Interaction volume radius: 10 \u00c5
Interaction volume height: 10 \u00c5
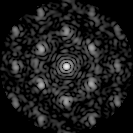
Disorder parameter: 0.477